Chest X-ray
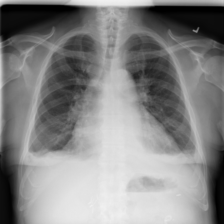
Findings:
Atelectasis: negative
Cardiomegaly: positive
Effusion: negative
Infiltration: negative
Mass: negative
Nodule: negative
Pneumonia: negative
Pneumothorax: negative
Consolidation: negative
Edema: negative
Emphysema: negative
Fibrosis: negative
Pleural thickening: negative
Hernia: negative